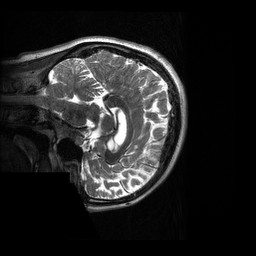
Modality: T2w
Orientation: sagittal
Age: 21
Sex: female